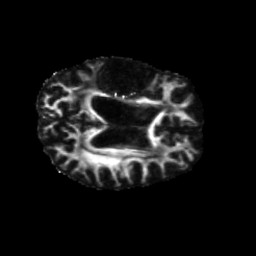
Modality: FA
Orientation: axial
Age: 68
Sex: male
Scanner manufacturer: siemens
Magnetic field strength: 3 T
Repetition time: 5.25 s
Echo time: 0.08 s